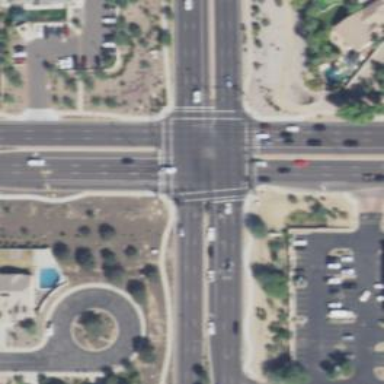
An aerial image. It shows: Crossing on the road.